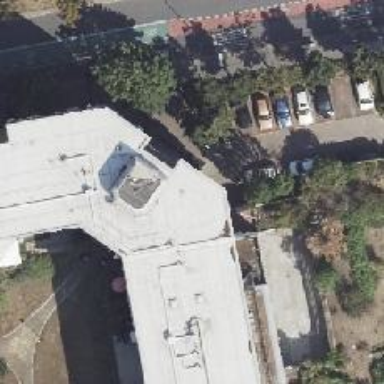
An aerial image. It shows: Educational institution office.